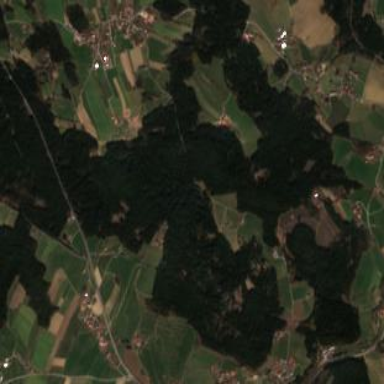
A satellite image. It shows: Forest area.